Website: bh-photo
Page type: store-pickup
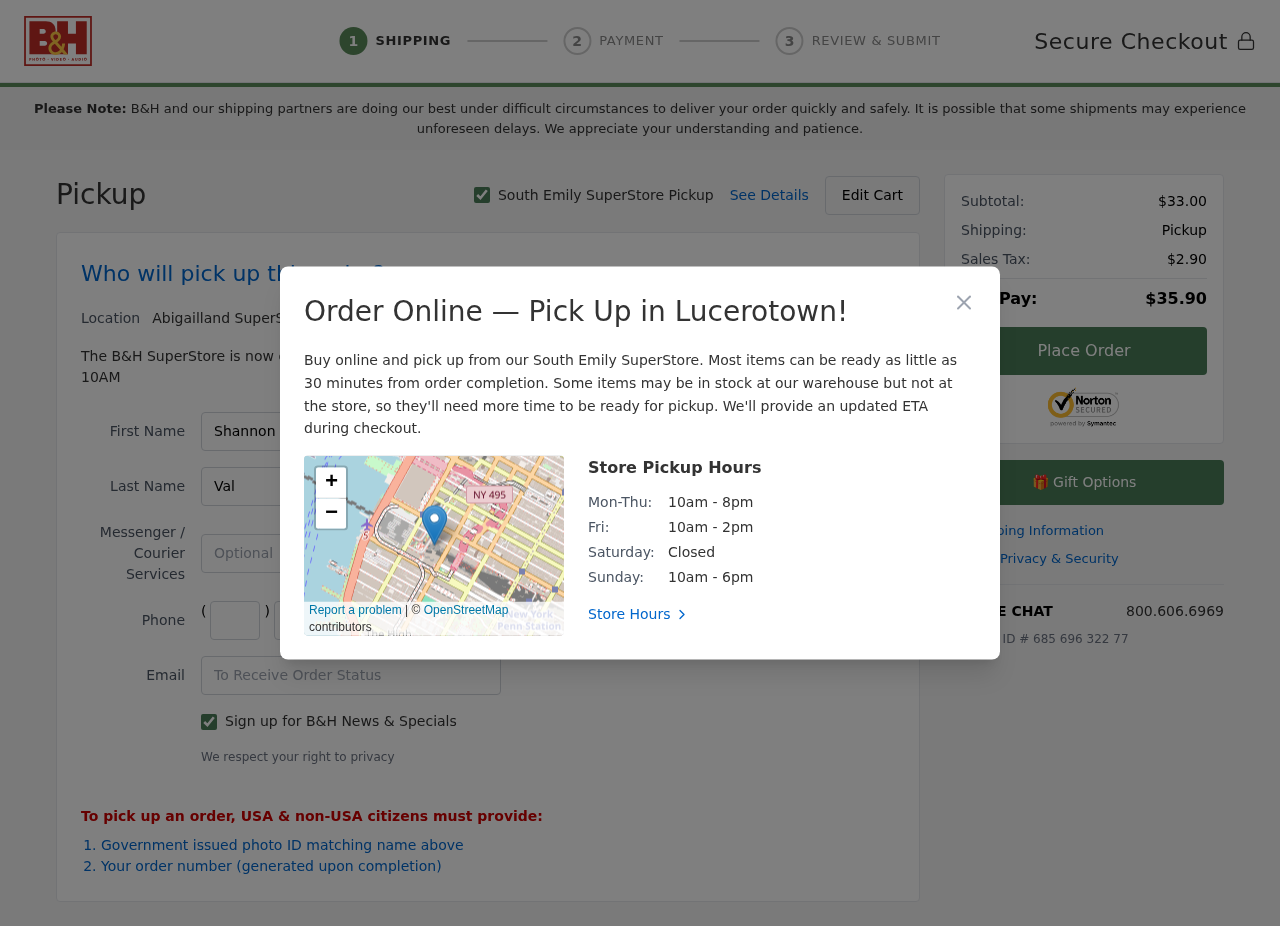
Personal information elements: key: PII_CITY
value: South Emily
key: PII_CITY2
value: Abigailland
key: PII_CITY3
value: Lucerotown
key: PII_EMAIL
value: shannon_valencia@hotmail.com
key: PII_FIRSTNAME
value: Shannon
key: PII_LASTNAME
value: Valencia
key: PII_PHONE_AREA
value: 453
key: PII_PHONE_PREFIX
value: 232
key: PII_PHONE_SUFFIX
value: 2273
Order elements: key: ORDER_SUBTOTAL
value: $33.00
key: ORDER_TAX
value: $2.90
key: ORDER_TOTAL
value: $35.90
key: ORDER_ID
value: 685 696 322 77